Question: I am trying to add a row to Single product Additional information table.

Actually is there any hooks or filter to do this? I have searched the hook but can't figure out the solution.
Any help is appreciated.
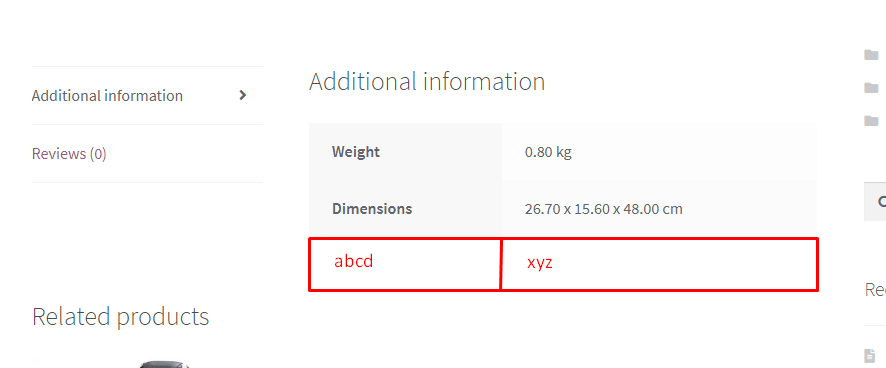
Answer: Since WooCommerce , you can use 'woocommerce_display_product_attributes' filter hook in this simple way, to add custom label/value pairs in "Additional Information" table :
'''
add_filter( 'woocommerce_display_product_attributes', 'custom_product_additional_information', 10, 2 );
function custom_product_additional_information( $product_attributes, $product ) {
// First row
$product_attributes[ 'attribute_' . 'custom-one' ] = array(
'label' => __('Label One'),
'value' => __('Value 1'),
);
// Second row
$product_attributes[ 'attribute_' . 'custom-two' ] = array(
'label' => __('Label Two'),
'value' => __('Value 2'),
);
return $product_attributes;
}
'''
. Tested and work.
<URL>